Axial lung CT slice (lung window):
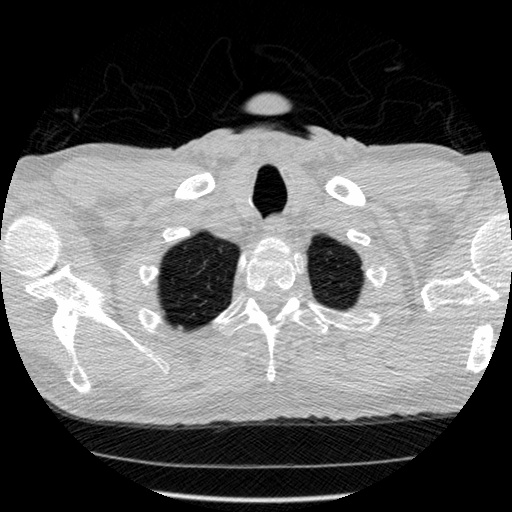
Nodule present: no